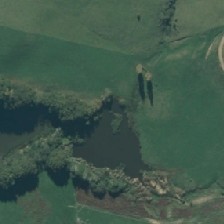
Land cover: lake_pond